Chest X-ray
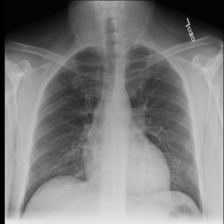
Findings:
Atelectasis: negative
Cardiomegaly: negative
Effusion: negative
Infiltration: negative
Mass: negative
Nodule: negative
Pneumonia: negative
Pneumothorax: negative
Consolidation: negative
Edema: negative
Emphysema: negative
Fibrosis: negative
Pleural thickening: negative
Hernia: negative